Interaction volume radius: 5 \u00c5
Interaction volume height: 30 \u00c5
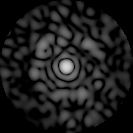
Disorder parameter: 0.8651